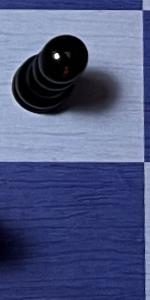
Label: Empty